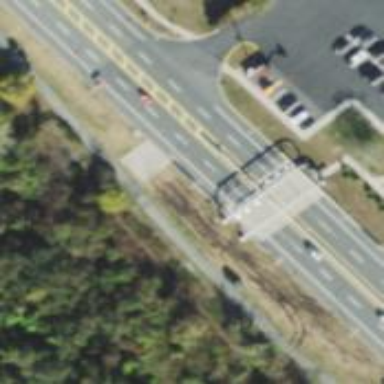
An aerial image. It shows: Toll gantry on the road.